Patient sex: M
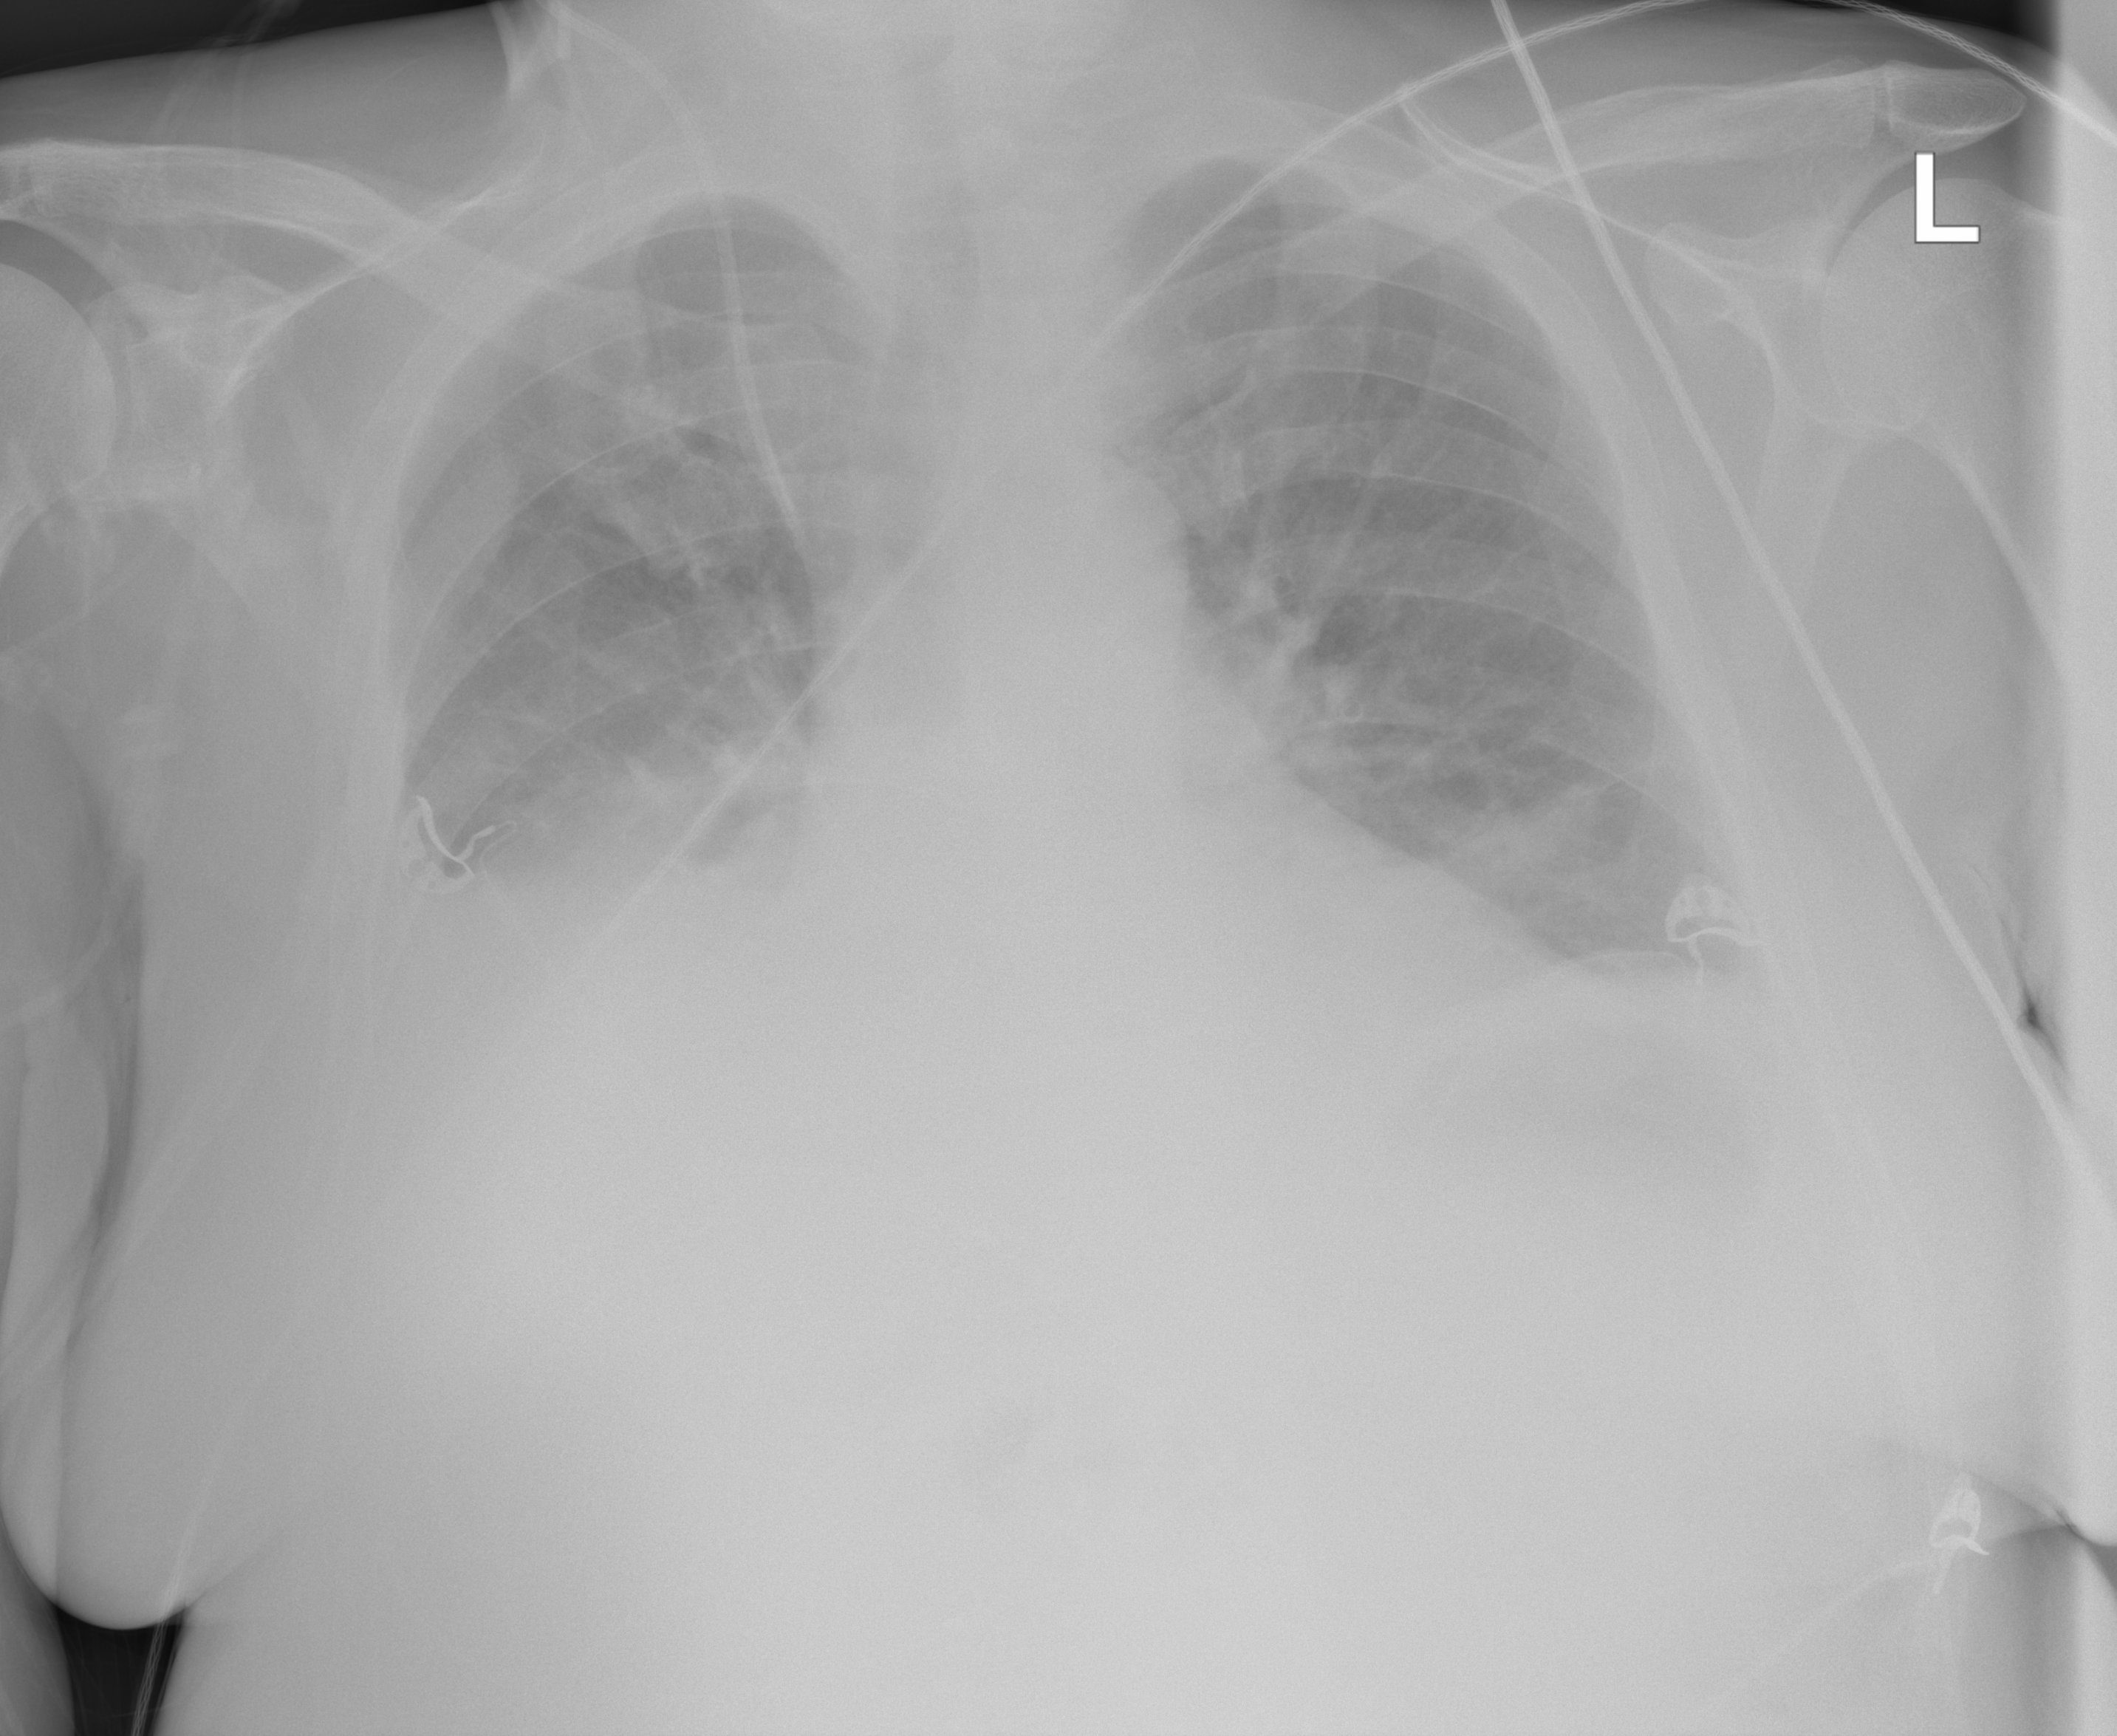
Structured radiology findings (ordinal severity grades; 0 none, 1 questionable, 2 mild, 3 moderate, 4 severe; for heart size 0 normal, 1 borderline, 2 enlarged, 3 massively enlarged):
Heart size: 2
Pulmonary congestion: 0
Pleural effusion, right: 3
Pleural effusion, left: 2
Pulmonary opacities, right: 1
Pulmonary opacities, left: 0
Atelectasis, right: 3
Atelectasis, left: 2